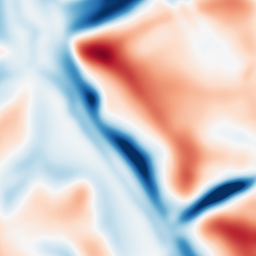
Category: multiscale
Decomposition family: dog
Decomposition parameters: sigma_low: 5
sigma_high: 20
Upsampling method: sinc_blackman
Upsampling parameters: scale: 4
kernel_size: 16
Upsampling scale: 4